Field crop: tomato
Growth stage: 2
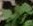
Species: solanum